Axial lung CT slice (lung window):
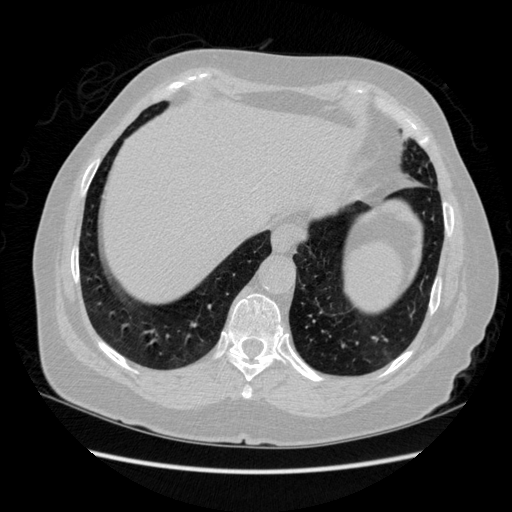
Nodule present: no